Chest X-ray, PA view. Patient: 56 years old, sex M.
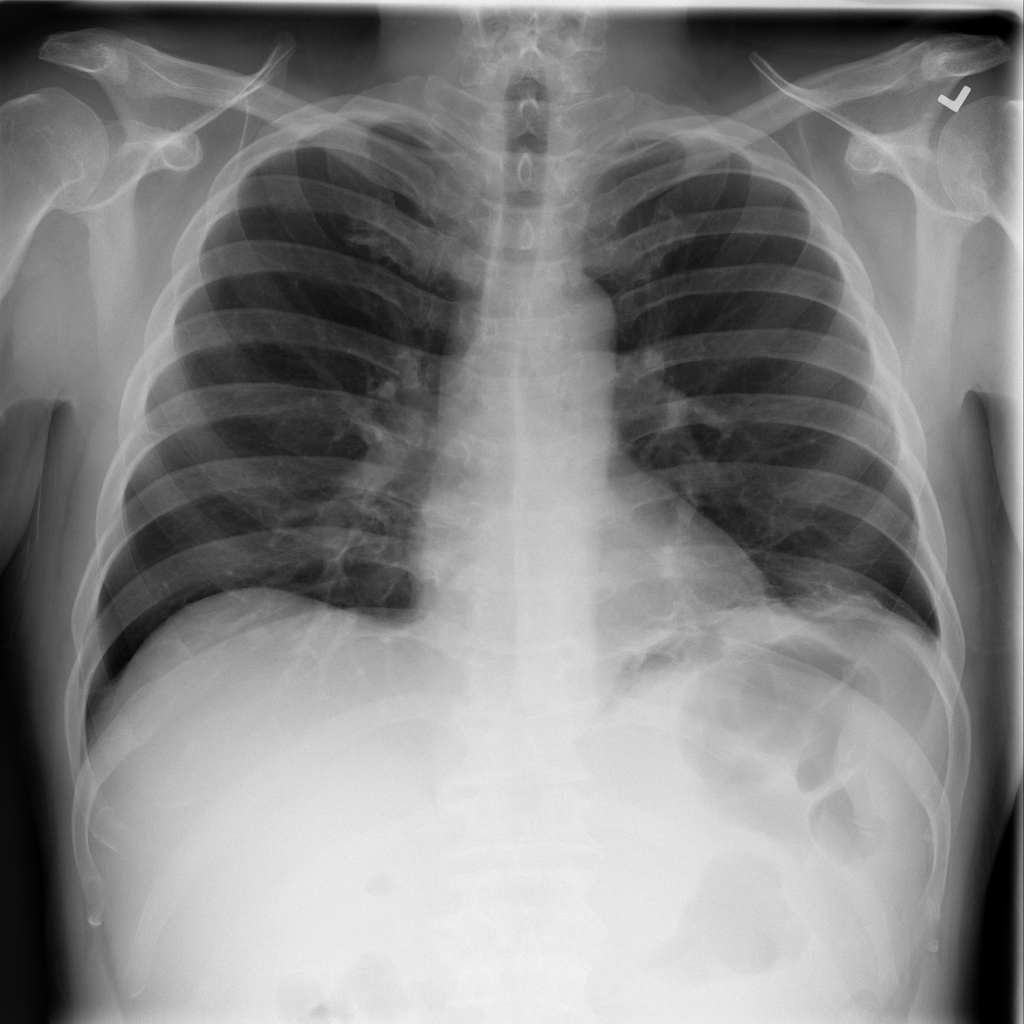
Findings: Infiltration